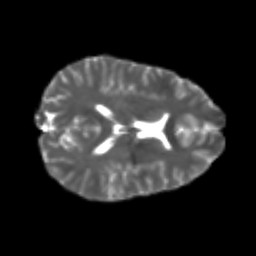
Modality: T2w
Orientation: axial
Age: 21
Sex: female
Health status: healthy
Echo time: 0.074 s